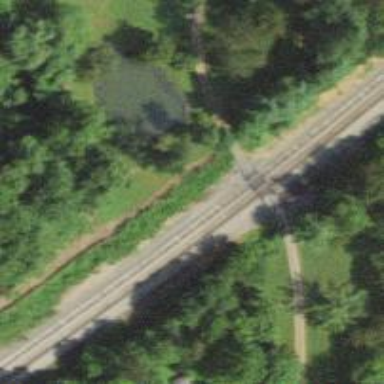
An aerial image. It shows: Level crossing along the railway.